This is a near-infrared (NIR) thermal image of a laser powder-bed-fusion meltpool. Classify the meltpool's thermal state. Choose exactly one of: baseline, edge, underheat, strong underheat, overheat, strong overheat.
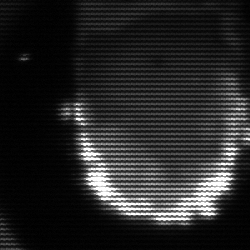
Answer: baseline